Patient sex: M
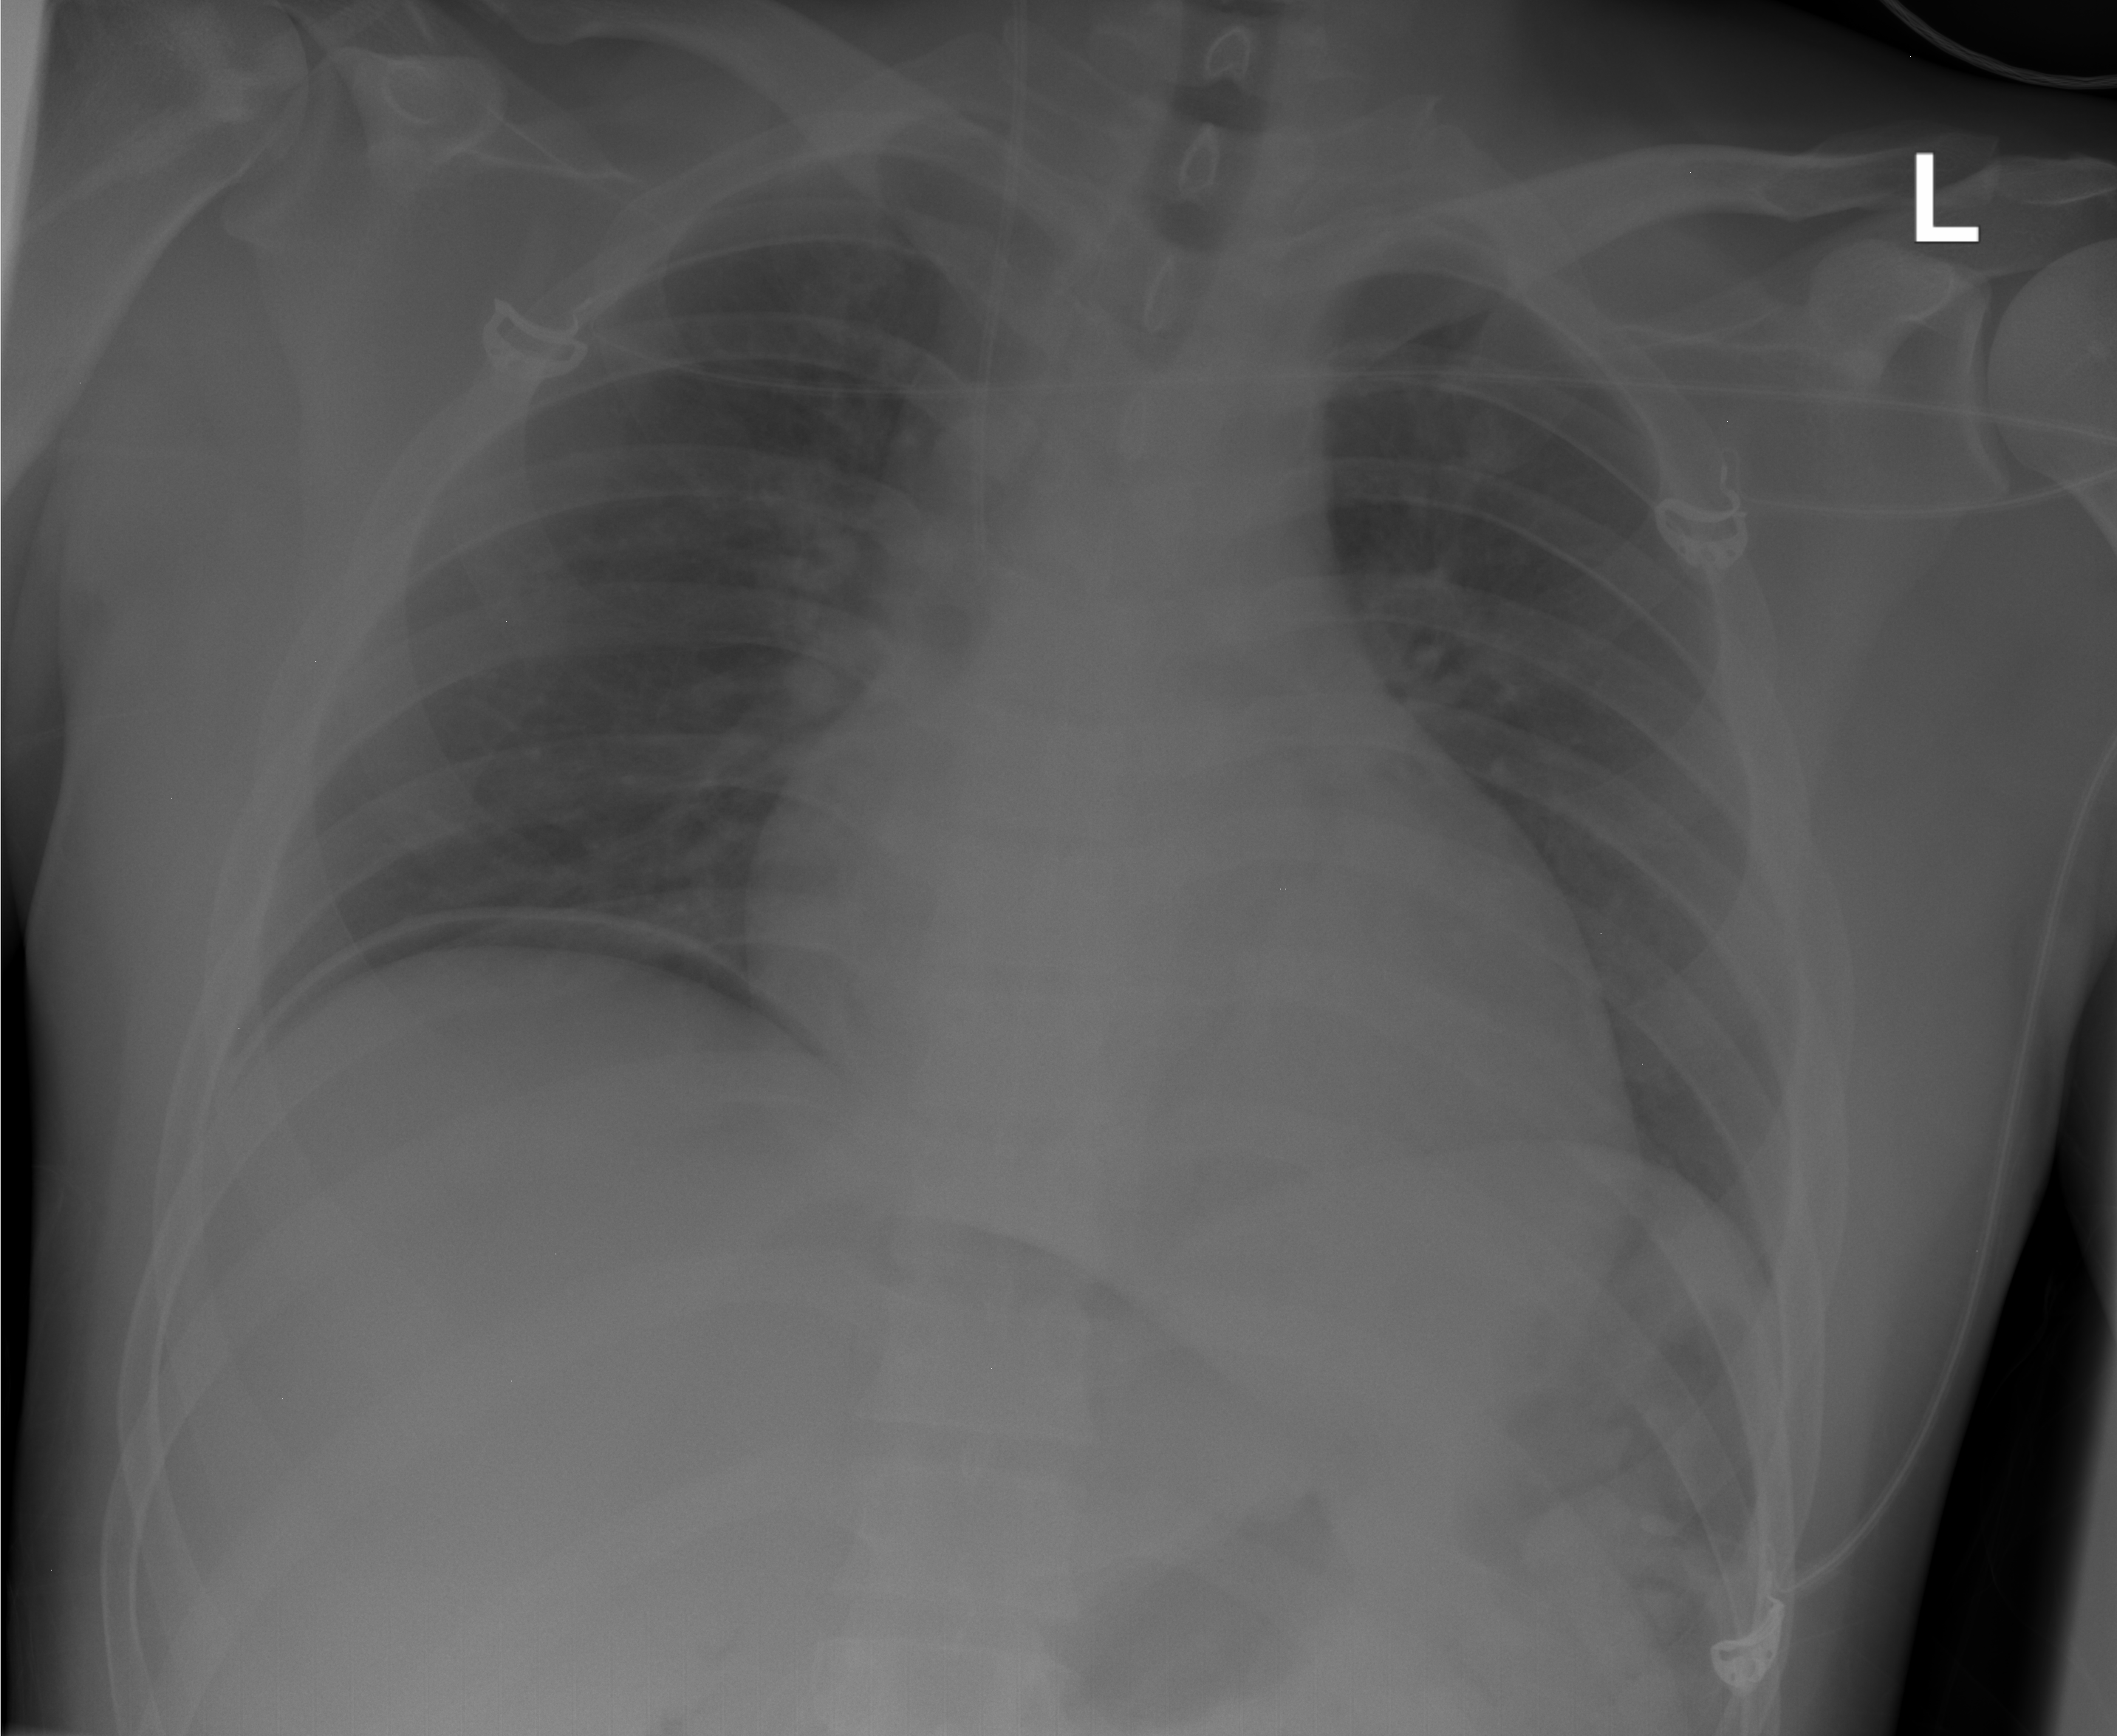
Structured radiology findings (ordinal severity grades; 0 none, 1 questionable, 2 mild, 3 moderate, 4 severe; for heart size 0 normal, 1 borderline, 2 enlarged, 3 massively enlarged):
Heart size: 2
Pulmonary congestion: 2
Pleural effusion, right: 0
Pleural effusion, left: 0
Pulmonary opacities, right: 1
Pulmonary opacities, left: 0
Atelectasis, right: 0
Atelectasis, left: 0